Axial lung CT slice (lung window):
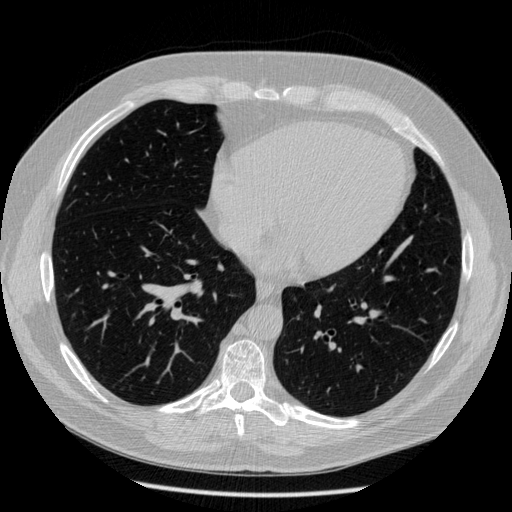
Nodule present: no